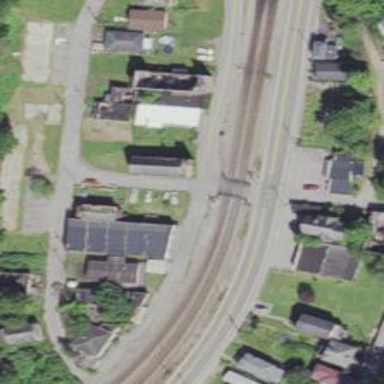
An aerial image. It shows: Railway level crossing.